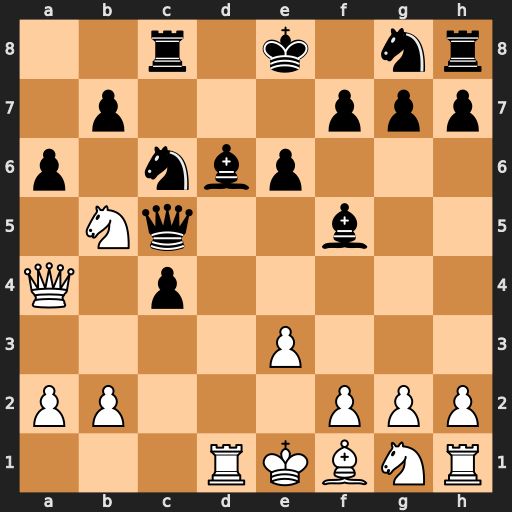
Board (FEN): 2r1k1nr/1p3ppp/p1nbp3/1Nq2b2/Q1p5/4P3/PP3PPP/3RKBNR
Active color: w
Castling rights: Kk
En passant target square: -
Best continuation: Nxd6+ Kf8 Nxc8